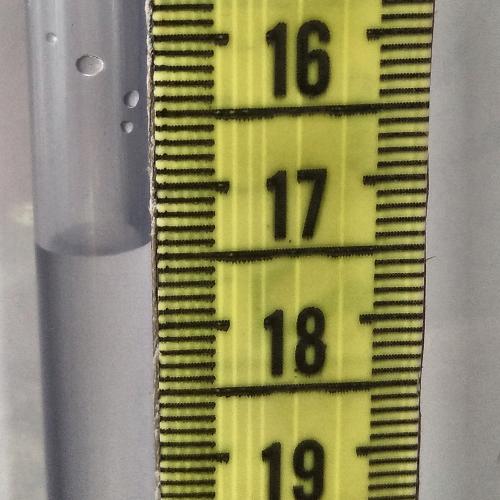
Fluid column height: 17.4 cm